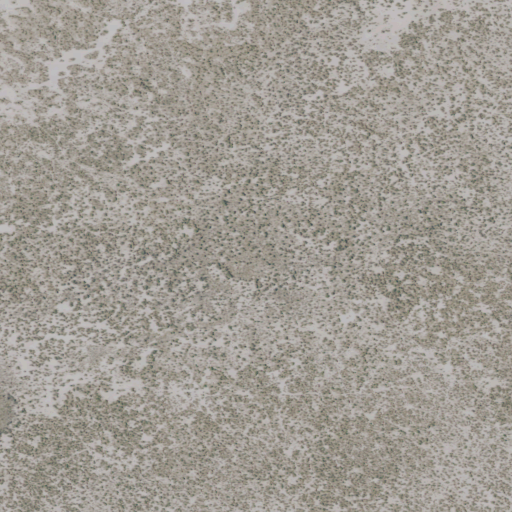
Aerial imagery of plain(s) in Oregon named The Flats containing only shrub